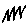
Label: zigzag